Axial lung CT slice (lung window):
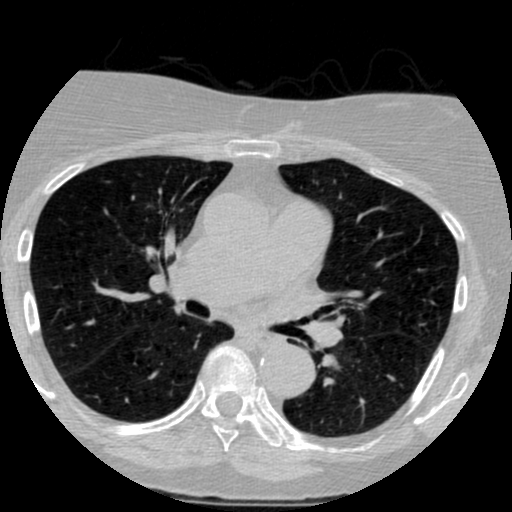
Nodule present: no